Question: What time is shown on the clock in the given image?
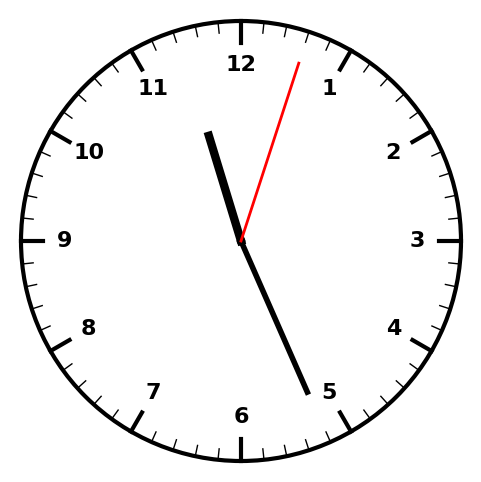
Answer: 11:26:03